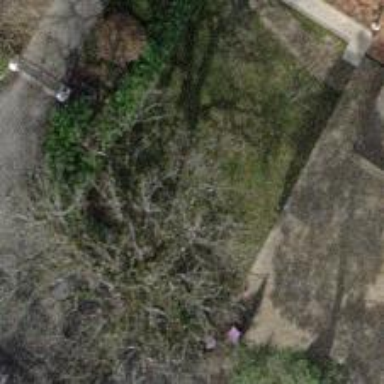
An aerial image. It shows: Evergreen needle-leaved tree.